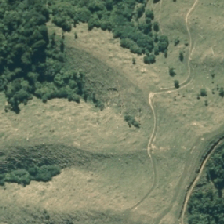
Land cover: broadleaved_indigenous_hardwood